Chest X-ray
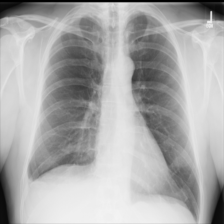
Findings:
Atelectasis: negative
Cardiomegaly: negative
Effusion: positive
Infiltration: negative
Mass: negative
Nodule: negative
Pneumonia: negative
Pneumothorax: negative
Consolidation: negative
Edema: negative
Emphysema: positive
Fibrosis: negative
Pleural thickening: positive
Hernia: negative